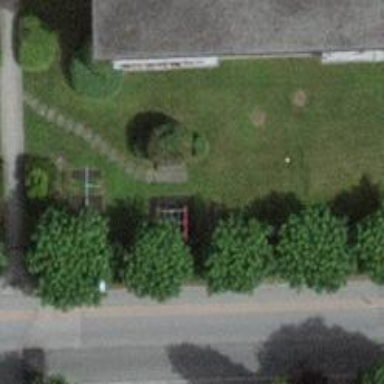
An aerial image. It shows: Brown bench.